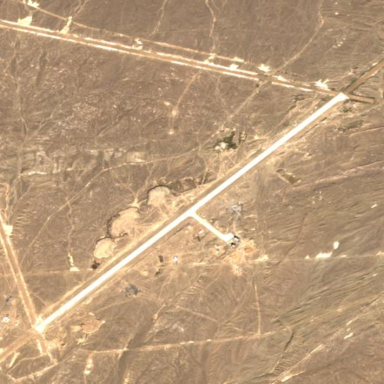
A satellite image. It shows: Military airfield located within aerodrome.